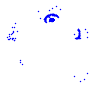
Particle: electron